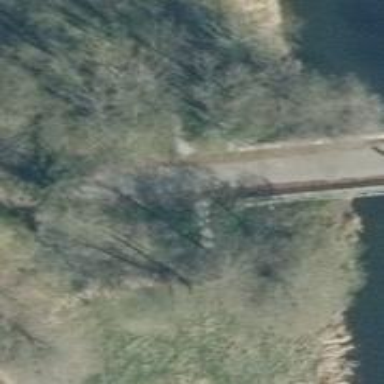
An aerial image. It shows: Unclassified road with asphalt surface is on bridge.